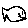
Label: fish